Field crop: maize
Growth stage: 2
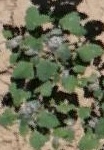
Species: chenopodium